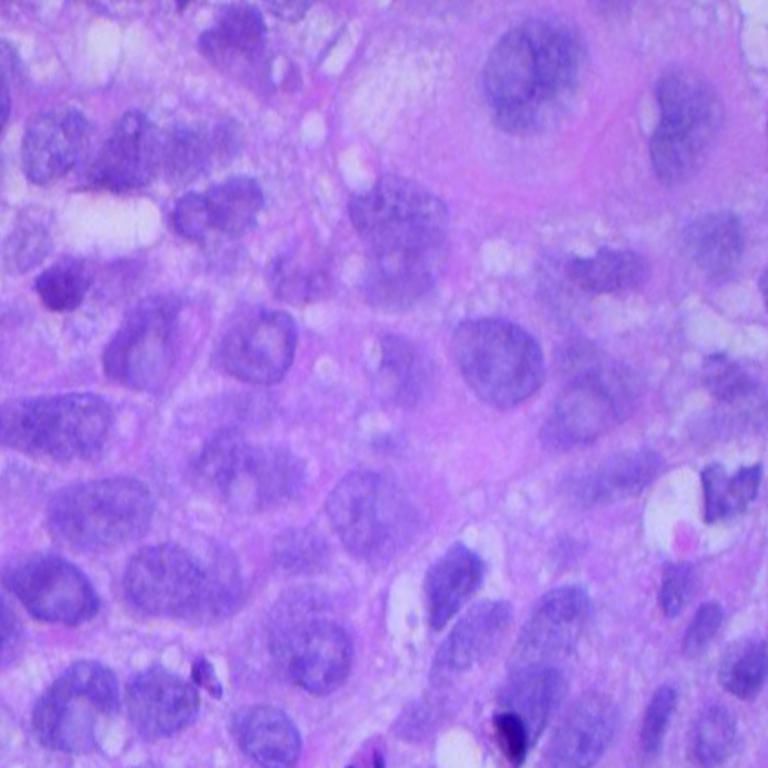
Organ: lung
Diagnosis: squamous carcinomas